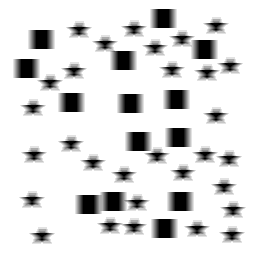
Squares: 14
Triangles: 0
Stars: 30
Total shapes: 44